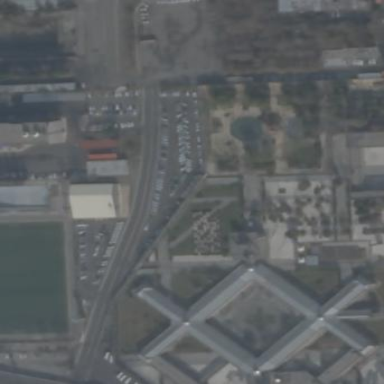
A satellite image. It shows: Police building.